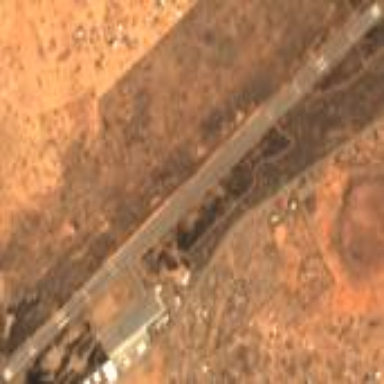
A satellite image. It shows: Runway in airport area.